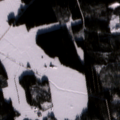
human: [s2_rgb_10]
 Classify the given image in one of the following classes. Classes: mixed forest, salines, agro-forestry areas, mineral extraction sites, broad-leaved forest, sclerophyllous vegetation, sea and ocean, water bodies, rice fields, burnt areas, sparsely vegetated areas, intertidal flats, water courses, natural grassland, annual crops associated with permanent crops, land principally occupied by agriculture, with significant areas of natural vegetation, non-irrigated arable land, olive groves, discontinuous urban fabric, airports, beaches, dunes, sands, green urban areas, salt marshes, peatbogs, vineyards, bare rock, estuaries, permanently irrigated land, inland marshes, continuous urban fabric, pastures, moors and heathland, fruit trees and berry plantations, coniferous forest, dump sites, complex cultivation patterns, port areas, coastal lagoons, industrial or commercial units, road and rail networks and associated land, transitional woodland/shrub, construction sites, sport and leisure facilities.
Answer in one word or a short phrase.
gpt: non-irrigated arable land, land principally occupied by agriculture, with significant areas of natural vegetation, coniferous forest, mixed forest